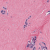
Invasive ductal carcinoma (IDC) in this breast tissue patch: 1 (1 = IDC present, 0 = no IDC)